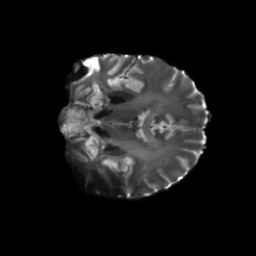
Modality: T2w
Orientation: coronal
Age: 24
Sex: female
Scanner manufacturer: siemens
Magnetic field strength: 6.98 T
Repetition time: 7.776 s
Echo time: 0.076 s